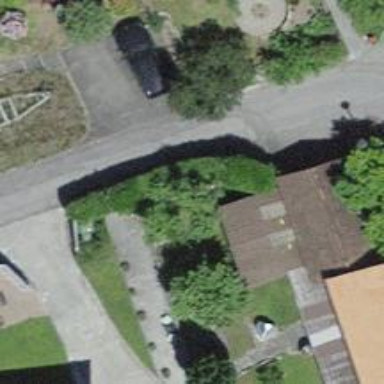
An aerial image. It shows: Garage.